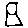
Label: circle